Question: I come to you because I encounter a problem with my 'while loop'.
I did a 'while loop' to get the id of tickets and ticket titles.
Except that, I want to add a '<br>' but it does not work, it does not move.
I tried with two '<br> <br>' it's the same, can you help me please?

Here is my code :
'''
<?php while ($row = $req_5->fetch()) { ?>
<a href="ticket.php?id=<?php echo $row['id_ticket']; ?>"><?php echo $row['titre']."<br><br>"; ?></a>
<?php } ?>
'''
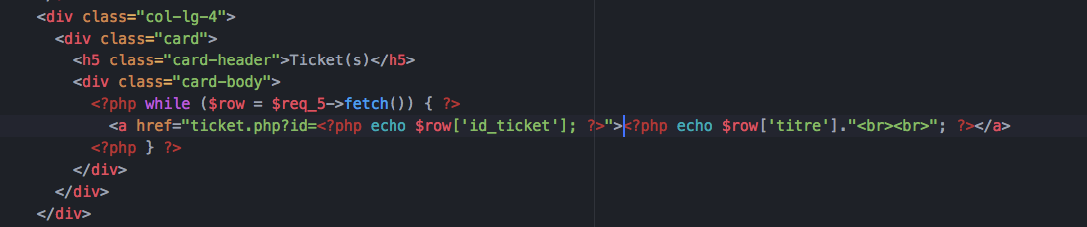
Answer: '''
<?php while ($row = $req_5->fetch()) { ?>
<a href="ticket.php?id=<?php echo $row['id_ticket']; ?>"><?php echo $row['titre']?></a>
<br><br>
<?php } ?
'''
just put the break tag outside of the anchor element